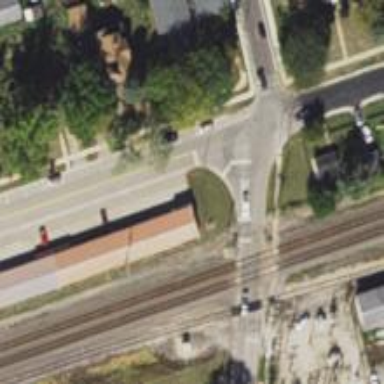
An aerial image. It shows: Railway level crossing.